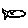
Label: fish